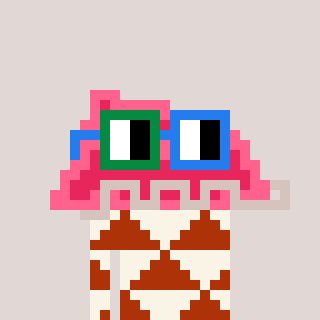
a pixel art character with square green and blue glasses, a retainer-shaped head and a hotbrown-colored body on a warm background